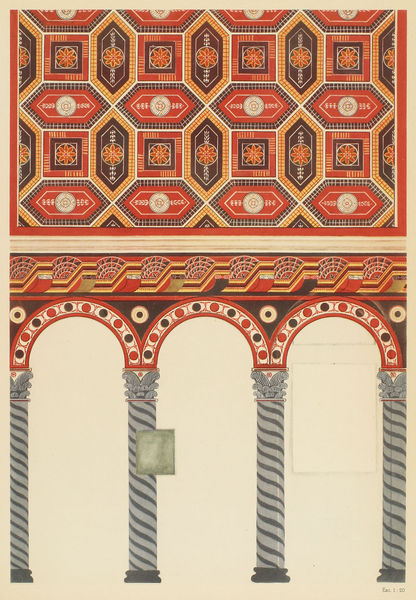
Titel: San Julián de los Prados in Oviedo
Standort: Oviedo, San Julián de los Prados (EU - E)
Schlagwörter: blau, gelb, braun, grau, orange, schwarz, säule, säulen, zeichnung, rot, muster, bogen, streifen, bögen, punkte, orient, rechteck, mosaik, entwurf, kapitelle, kapitell, quadrate, raute, rundbögen, plan, spirale, wendel, sechseck, kanelluren, kapitele, sechsecke